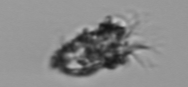
Label: Tintinnopsis